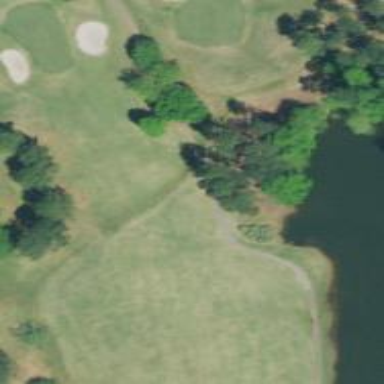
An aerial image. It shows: View of golf hole.